Question: I have this famous code:
'''
$('table.paginated').each(function() {
var currentPage = 0;
var numPerPage = 3;
var $table = $(this);
$table.bind('repaginate', function() {
$table.find('tbody tr').hide().slice(currentPage * numPerPage, (currentPage + 1) * numPerPage).show();
});
$table.trigger('repaginate');
var numRows = $table.find('tbody tr').length;
var numPages = Math.ceil(numRows / numPerPage);
var $pager = $('<div class="pager"></div>');
for (var page = 0; page < numPages; page++) {
$('<div class="page-number clickable"></div>').text(page + 1).bind('click', {
newPage: page
}, function(event) {
currentPage = event.data['newPage'];
$table.trigger('repaginate');
$(this).addClass('active').siblings().removeClass('active');
}).appendTo($pager).addClass('clickable');
}
$pager.insertBefore($table).find('div.page-number:last').addClass('active');
});
'''
I need to show the last page of the table when the document is ready.
I already change, on the second last row, the "page-number:first" to "page-number:last".
It works fine, but it's only a visualization trick. In fact, if I have 3 pages, the "3" button is highlighted, but the active page of the table still remains the first.
Is there a way to load directly the last page with this script?
You can view the image:
.
<URL> is the fiddle.
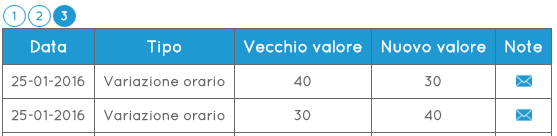
Answer: Just add the following line after that code you added and it will be working fine.
'''
$pager.insertBefore($table).find('div.page-number:last').click();
'''